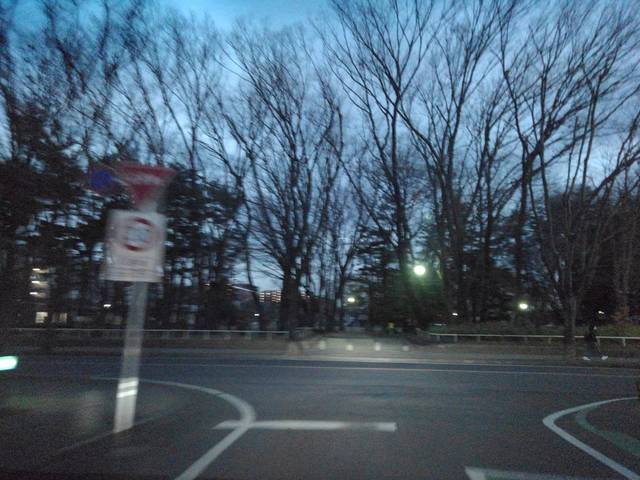
Region: Japan
Coordinates: 35.805, 139.452